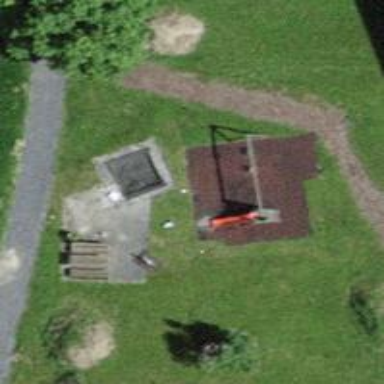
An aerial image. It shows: Playground area for leisure activities on the land.